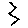
Label: zigzag